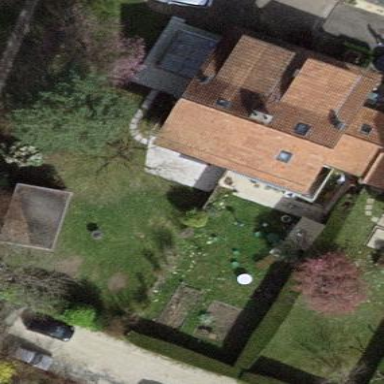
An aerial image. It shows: Garden enclosed by fence.